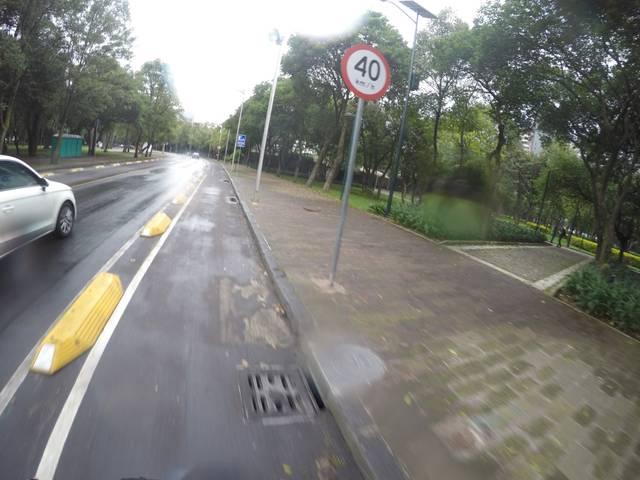
Region: Mexico
Coordinates: 19.425, -99.18